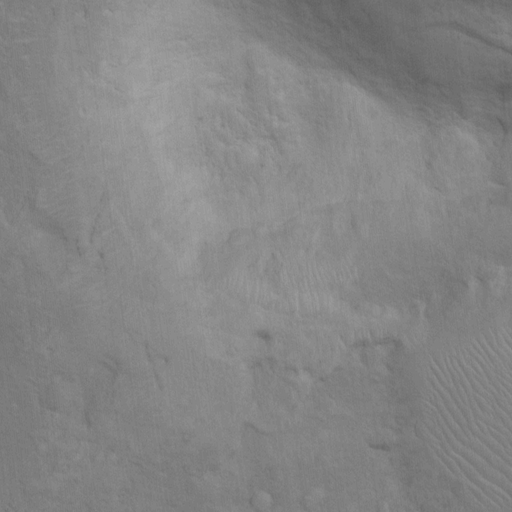
Objects detected: cone